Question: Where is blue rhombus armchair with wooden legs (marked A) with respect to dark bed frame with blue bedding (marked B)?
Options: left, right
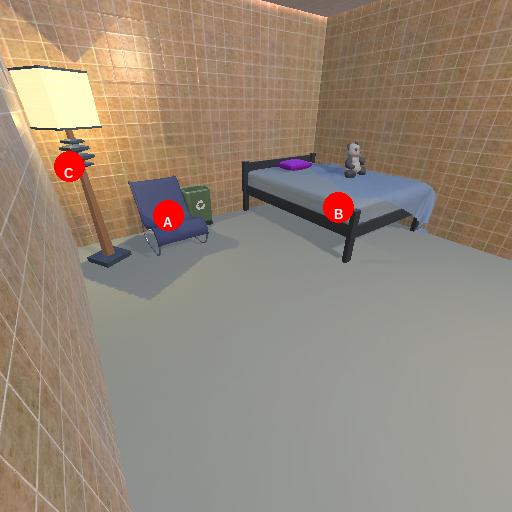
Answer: left